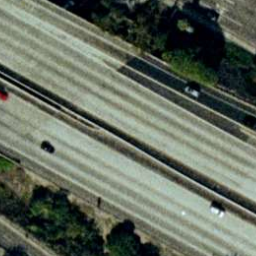
Label: freeway